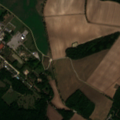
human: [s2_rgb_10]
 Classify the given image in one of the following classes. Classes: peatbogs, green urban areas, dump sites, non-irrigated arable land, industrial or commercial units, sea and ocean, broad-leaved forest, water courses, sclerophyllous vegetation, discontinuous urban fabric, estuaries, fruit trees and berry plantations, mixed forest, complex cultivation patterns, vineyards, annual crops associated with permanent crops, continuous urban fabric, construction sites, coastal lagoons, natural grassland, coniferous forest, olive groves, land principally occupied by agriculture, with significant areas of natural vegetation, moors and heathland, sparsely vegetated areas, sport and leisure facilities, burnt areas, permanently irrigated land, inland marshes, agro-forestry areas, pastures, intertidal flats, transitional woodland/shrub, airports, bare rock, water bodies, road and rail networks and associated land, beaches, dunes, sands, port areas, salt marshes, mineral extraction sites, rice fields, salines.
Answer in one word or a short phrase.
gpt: industrial or commercial units, non-irrigated arable land, land principally occupied by agriculture, with significant areas of natural vegetation, broad-leaved forest